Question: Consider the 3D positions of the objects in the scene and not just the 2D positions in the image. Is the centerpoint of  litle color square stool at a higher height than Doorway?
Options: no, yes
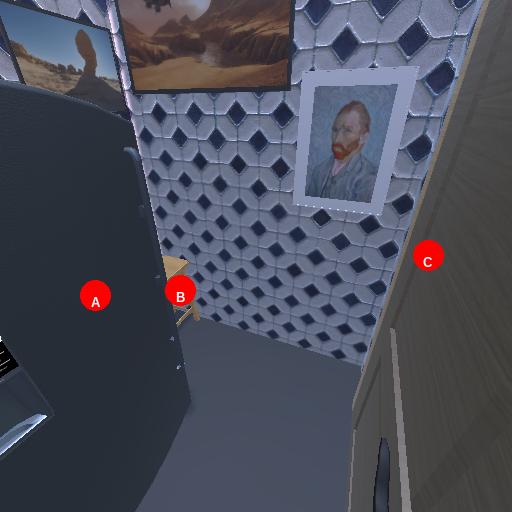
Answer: no